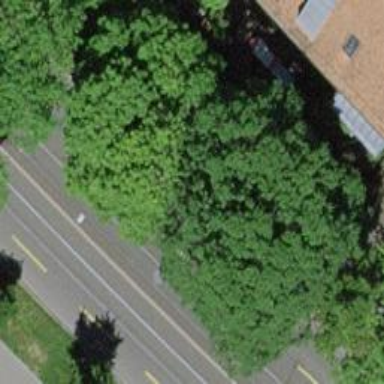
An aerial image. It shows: Avenue of trees.